Question: I need to connect my ASP.NET MVC application to a server on the net with WCF. The server is username and password protected but it appears that its not a https but a simple http.
This is the code I have so far :
'''
public MyObject GetMyData(string id)
{
ChannelFactory<MyIService> factory;
ClientCredentials loginCredentials = new ClientCredentials();
loginCredentials.UserName.UserName = "MyName";
loginCredentials.UserName.Password = "MyPassword";
factory = new ChannelFactory<ICFService>("MyData");
var defaultCredentials = factory.Endpoint.Behaviors.Find<ClientCredentials>();
factory.Endpoint.Behaviors.Remove(defaultCredentials); //remove default ones
factory.Endpoint.Behaviors.Add(loginCredentials); //add required ones
var proxy = factory.CreateChannel();
var response = proxy.GetMyData(id);
((IDisposable)proxy).Dispose();
return response as MyObject ;
}
'''
And this is placed in my web.config
'''
<system.serviceModel>
<client>
<endpoint address="http://MyUrl/"
binding="webHttpBinding"
behaviorConfiguration="MyData"
contract="MyNameSpace.MyIService"
name="MyData"/>
</client>
<behaviors>
<endpointBehaviors>
<behavior name="MyData">
<webHttp/>
</behavior>
</endpointBehaviors>
</behaviors>
</system.serviceModel>
'''
The problem is that I get the following exception :
I know that the server that I am trying to communicate with will only communicate if my application is placed on a specific IP nr but this is already done and should work.
This is how the service looks like :
'''
[ServiceContract]
[XmlSerializerFormat]
public interface ICFService
{
[OperationContract]
[WebGet(BodyStyle = WebMessageBodyStyle.Bare,
ResponseFormat = WebMessageFormat.Xml,
UriTemplate = "get?UID=12345.eu_vddsall_xml&MyId={MyId}&LANG=en")]
CFExtendedDescription GetMyData(string MyId);
}
'''
This is how the dialog looks like when browsing the url in firefox. Im not sure how to check the acctual url that the Proxy.GetMyData will use.

The Url that I am supose to use looks like this :
'''
http://bat.myserver.com/ag/get?UID=12345.eu_vddsall_xml&MyId=WRH421&LANG=sv
'''
By adding the foolowing to the web.config we got a step forward (thanks Ladislav Mrnka) :
'''
<bindings>
<webHttpBinding>
<binding name="secured">
<security mode="TransportCredentialOnly">
<transport clientCredentialType="Basic" />
</security>
</binding>
</webHttpBinding>
</bindings>
'''
Now we get the following exception instead :
<URL>
First I thought that the remote server maby returned a xml document that shows that I am on the wrong IP so I uploaded the site to the correct server(with the correct ip) but I get the same exception there?
Created a new question : <URL>
Thanks Ladislav Mrnka for helping!
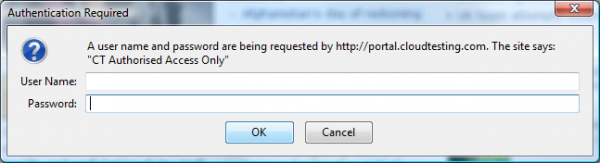
Answer: You should ask service provider how is service secured if you don't know how to find it.
It looks like your site is using basic HTTP authentication. For such authentication you need to create custom 'webHttpBinding' configuration:
'''
<system.serviceModel>
<client>
<endpoint address="http://MyUrl/"
binding="webHttpBinding"
bindingConfiguration="secured"
behaviorConfiguration="MyData"
contract="MyNameSpace.MyIService"
name="MyData"/>
</client>
<bindings>
<webHttpBinding>
<binding name="secured">
<security mode="TransportCredentialOnly">
<transport clientCredentialType="Basic" />
</security>
</binding>
</webHttpBinding>
</bindings>
<behaviors>
<endpointBehaviors>
<behavior name="MyData">
<webHttp/>
</behavior>
</endpointBehaviors>
</behaviors>
</system.serviceModel>
'''